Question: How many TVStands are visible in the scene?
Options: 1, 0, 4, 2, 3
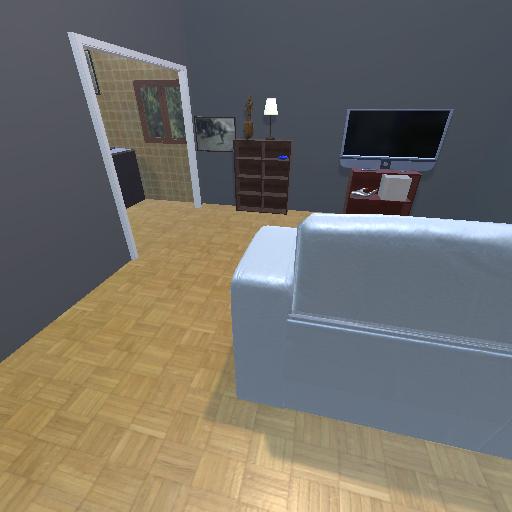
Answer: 1